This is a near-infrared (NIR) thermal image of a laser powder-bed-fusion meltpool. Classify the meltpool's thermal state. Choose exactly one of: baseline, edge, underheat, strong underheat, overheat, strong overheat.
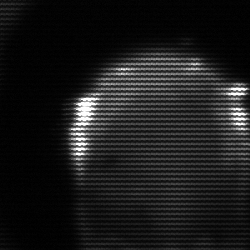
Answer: edge